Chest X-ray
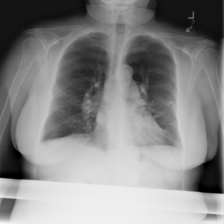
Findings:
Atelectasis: positive
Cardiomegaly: negative
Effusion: negative
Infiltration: negative
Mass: negative
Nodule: negative
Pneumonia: negative
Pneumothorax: negative
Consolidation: negative
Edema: negative
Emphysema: negative
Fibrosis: negative
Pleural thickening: negative
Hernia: negative